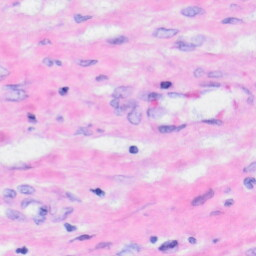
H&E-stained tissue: Liver